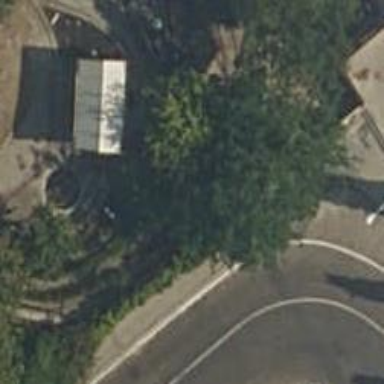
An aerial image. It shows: Miniature railway tunnel.